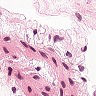
Metastatic tissue present: no